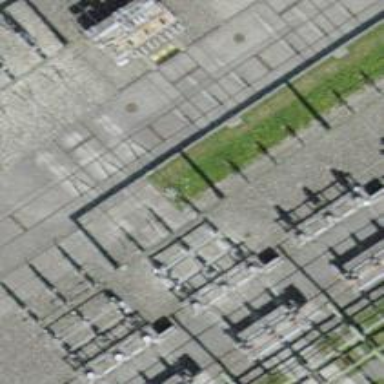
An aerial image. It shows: Insulator used in power equipment.